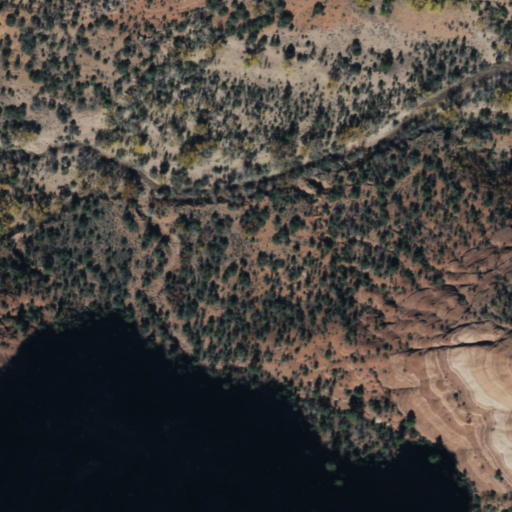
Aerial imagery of valley in Arizona named Mule Canyon containing evergreen forest, shrub, and woody wetlands